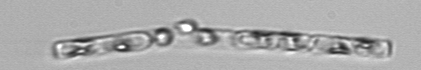
Label: Guinardia_delicatula_TAG_internal_parasite